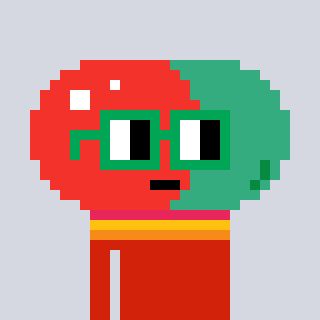
a pixel art character with square green glasses, a pill-shaped head and a red-colored body on a cool background